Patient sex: F
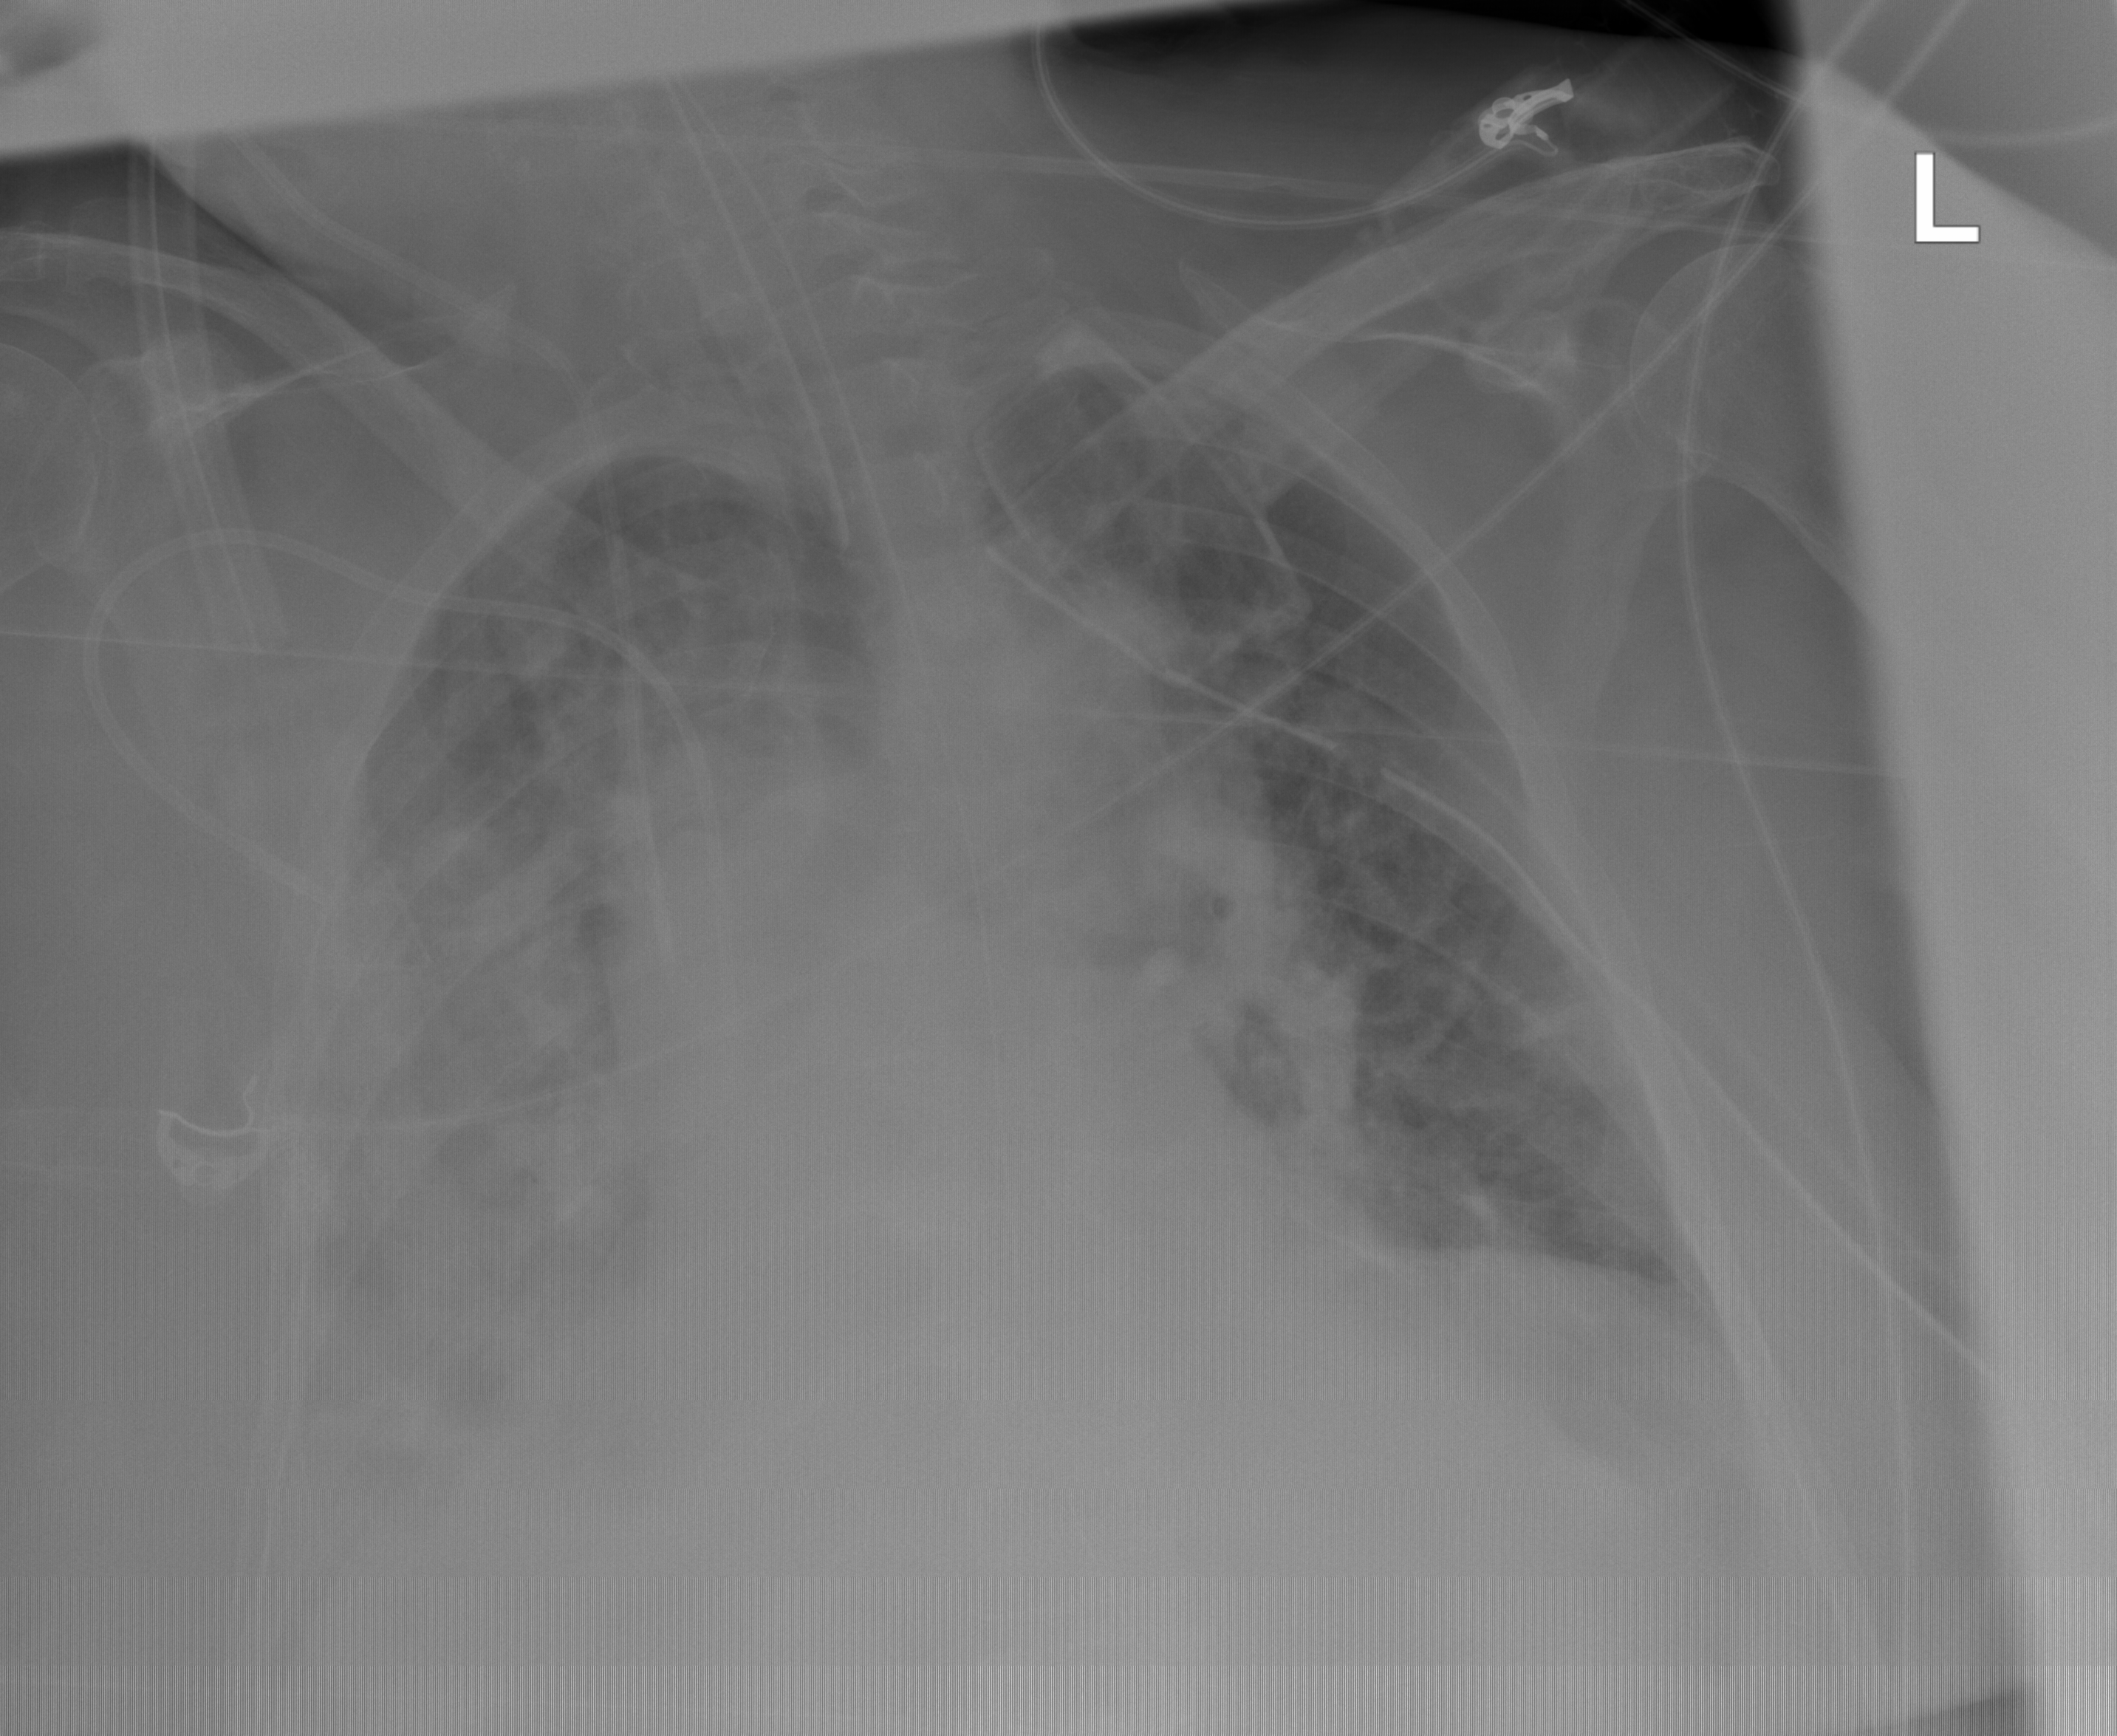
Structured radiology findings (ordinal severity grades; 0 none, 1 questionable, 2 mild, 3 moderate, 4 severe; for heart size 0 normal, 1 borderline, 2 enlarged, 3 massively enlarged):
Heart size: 2
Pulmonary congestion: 1
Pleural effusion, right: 3
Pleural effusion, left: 2
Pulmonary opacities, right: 3
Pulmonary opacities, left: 2
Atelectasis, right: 3
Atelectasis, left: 2